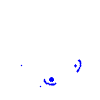
Particle: pion